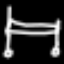
Label: bed